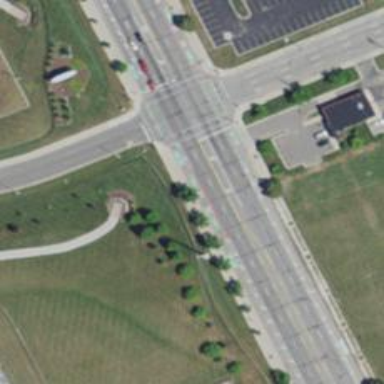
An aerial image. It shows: Uncontrolled footway crossing with paired line markings.